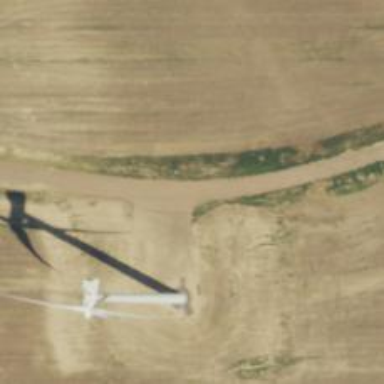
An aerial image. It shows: Road leading to wind farm area designated for service vehicles.